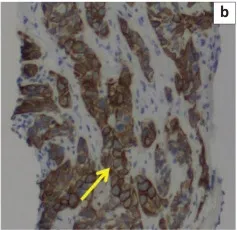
(b) The Ck-7 stain is positive (yellow arrow).
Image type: pathology (immunostaining)